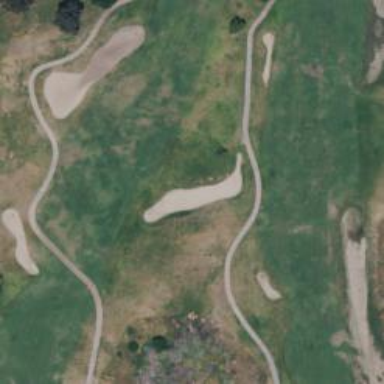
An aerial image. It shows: Grassy fairway on golf course.